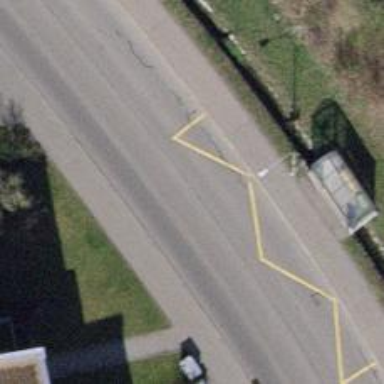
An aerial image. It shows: Bus stop with designated public transport stop position.